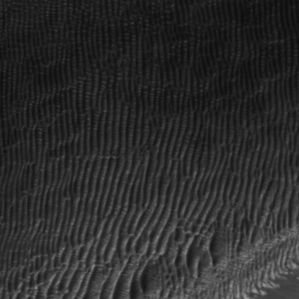
Label: frost